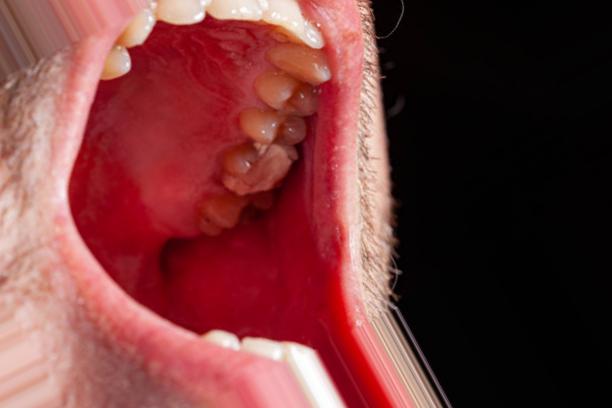
Condition: Caries